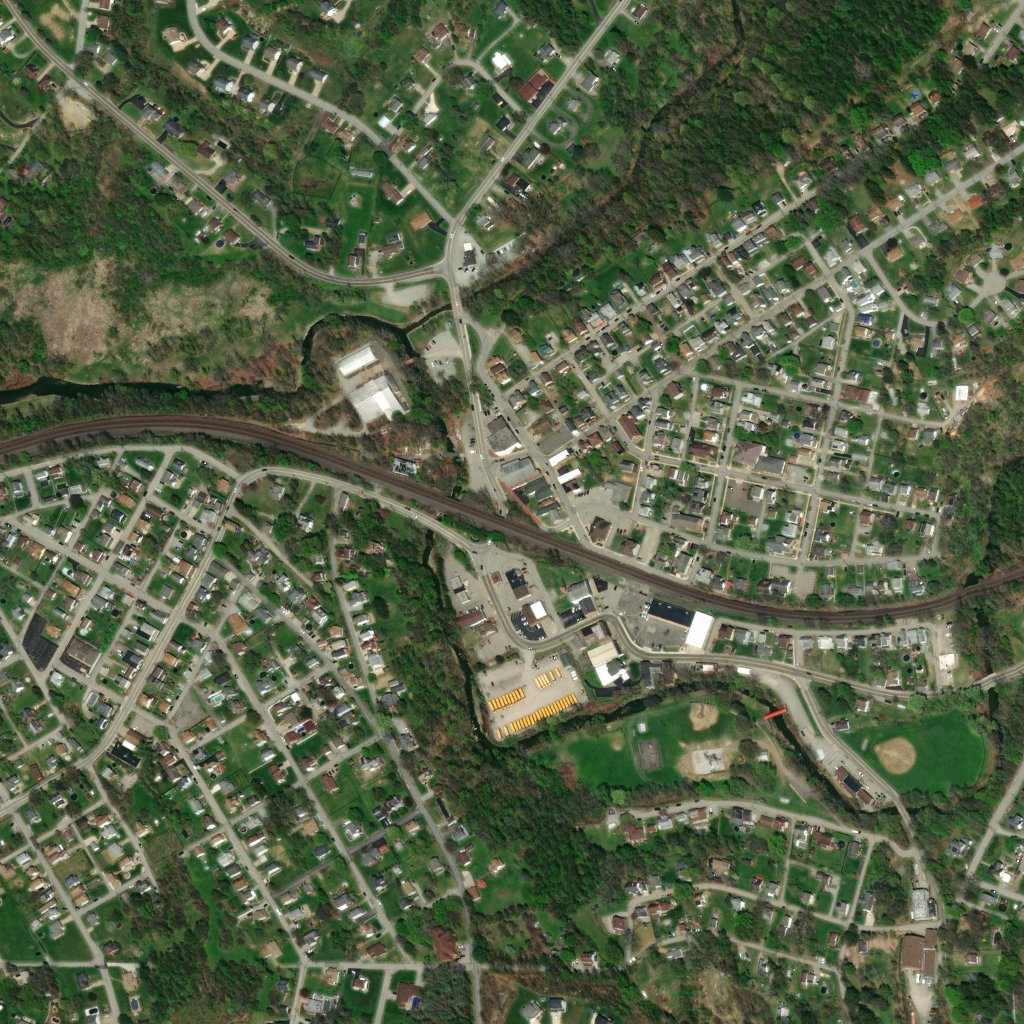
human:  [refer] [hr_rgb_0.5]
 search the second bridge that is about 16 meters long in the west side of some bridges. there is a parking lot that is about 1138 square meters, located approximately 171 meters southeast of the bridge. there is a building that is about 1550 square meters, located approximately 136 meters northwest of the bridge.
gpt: <box>[[47, 50, 49, 52, 0]]</box>